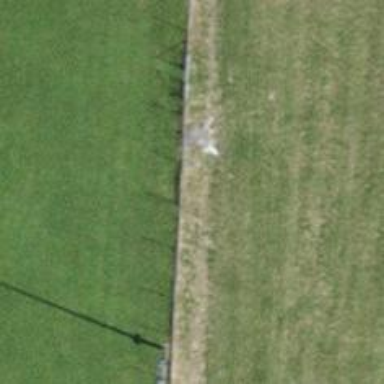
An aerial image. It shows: Metal fence.